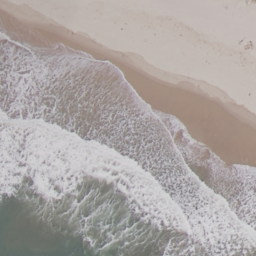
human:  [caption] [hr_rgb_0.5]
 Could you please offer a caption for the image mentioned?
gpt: Waves come to the white sand beach over and over again and throw up white foams .

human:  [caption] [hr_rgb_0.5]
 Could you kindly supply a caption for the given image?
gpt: Waves are slapping a white sand beach throwing up white foams .

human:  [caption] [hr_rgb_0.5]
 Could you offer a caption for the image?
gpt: The waves coming over and over again to the sand beach .

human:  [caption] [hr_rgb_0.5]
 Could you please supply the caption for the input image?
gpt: This is a beach with green sea and white sands .

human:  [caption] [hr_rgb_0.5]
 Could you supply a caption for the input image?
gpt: Waves come to the white sand beach over and over again with white foams .